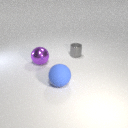
large blue rubber sphere to the left of small gray metal cylinder